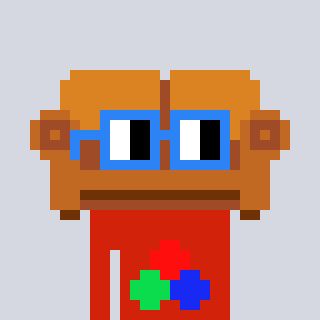
a pixel art character with square blue glasses, a couch-shaped head and a red-colored body on a cool background